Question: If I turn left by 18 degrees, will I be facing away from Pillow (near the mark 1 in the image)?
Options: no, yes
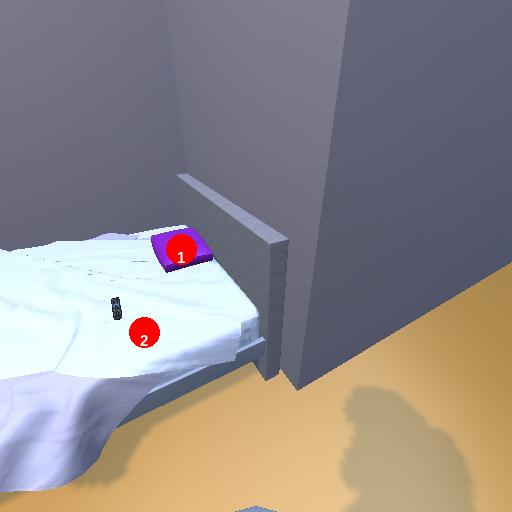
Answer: no